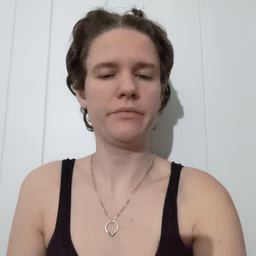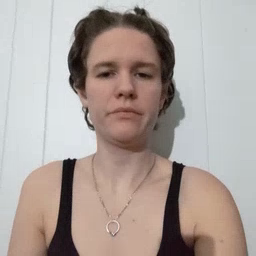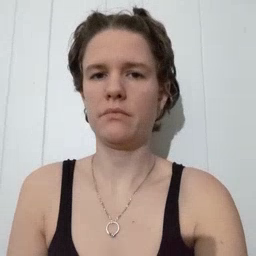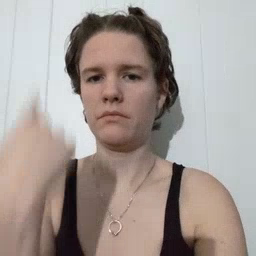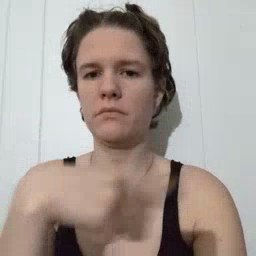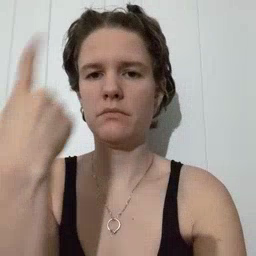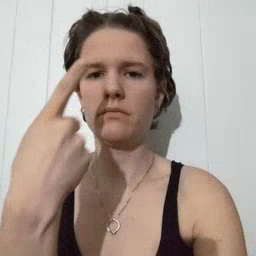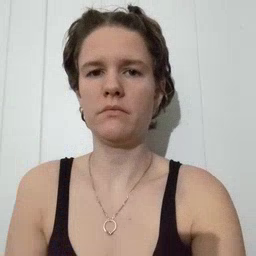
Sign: look